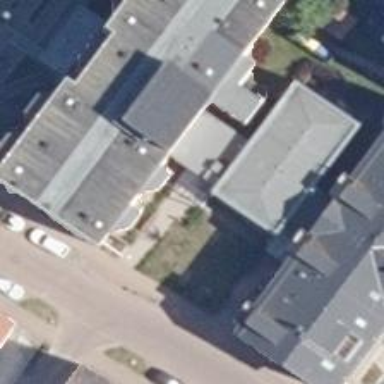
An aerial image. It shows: Nursing home building.